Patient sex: M
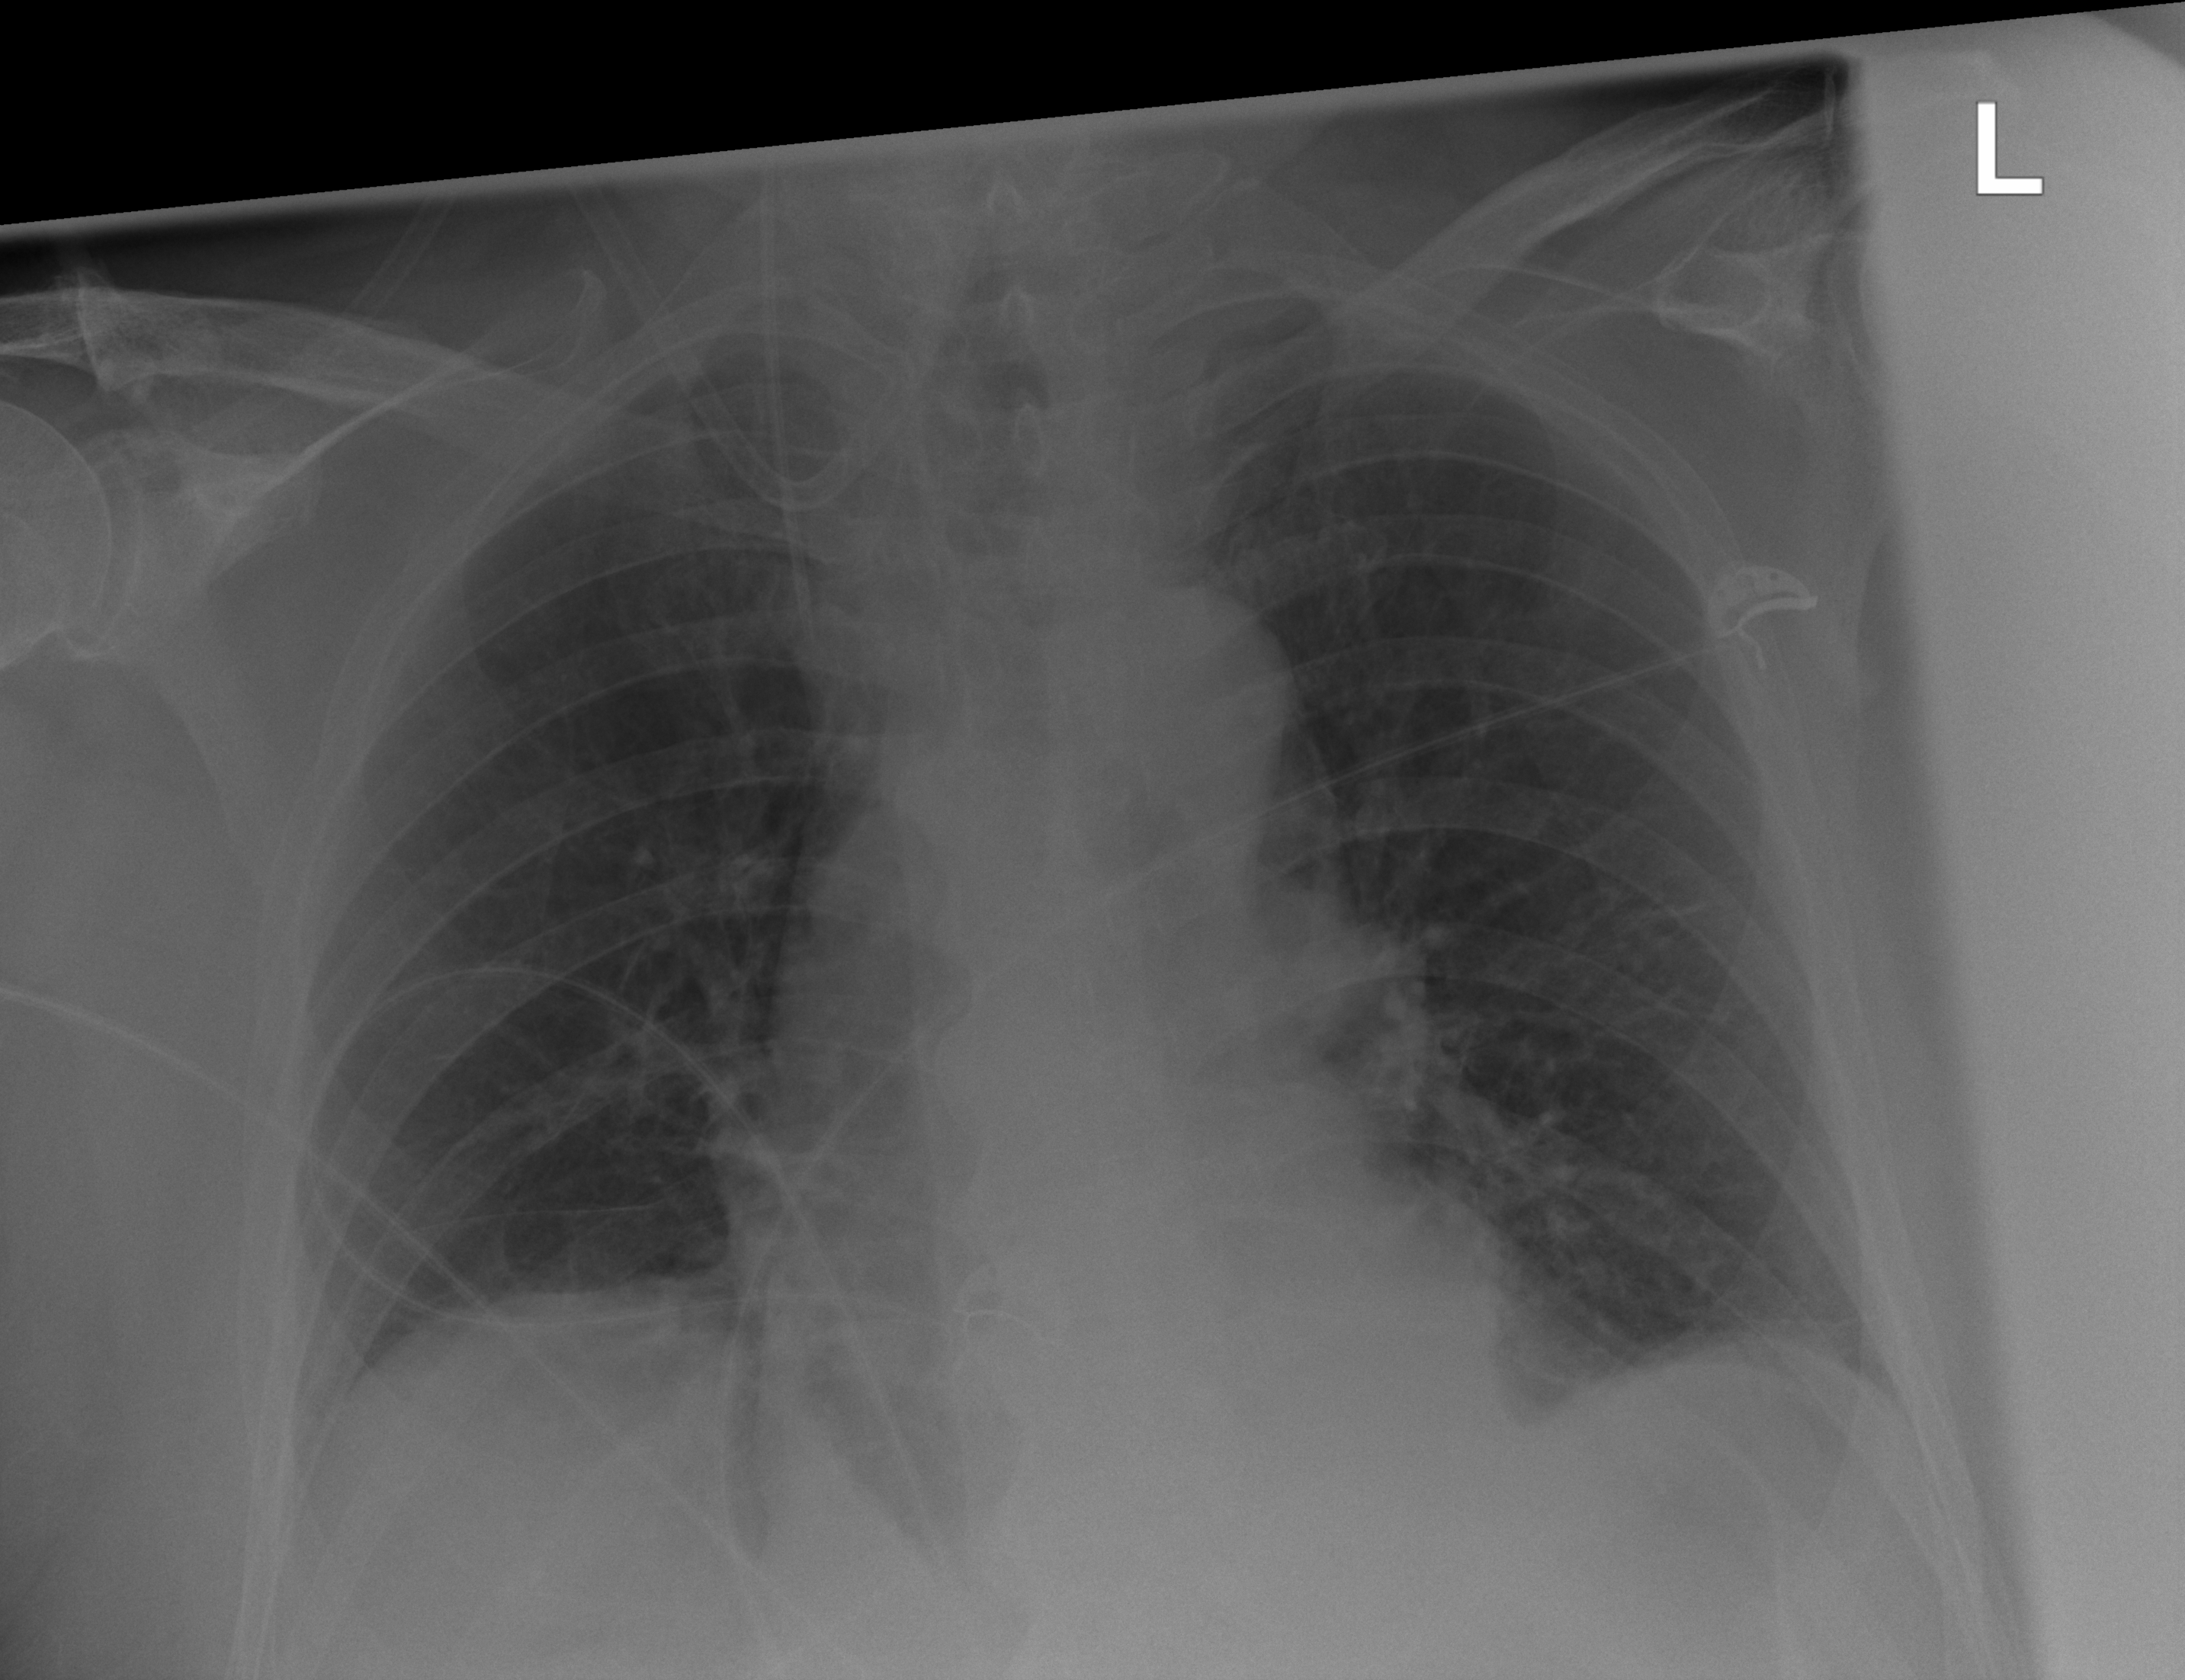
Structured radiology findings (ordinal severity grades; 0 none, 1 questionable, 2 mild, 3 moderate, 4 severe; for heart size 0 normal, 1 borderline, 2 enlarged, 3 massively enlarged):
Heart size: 2
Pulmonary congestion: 2
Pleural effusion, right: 2
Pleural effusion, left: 0
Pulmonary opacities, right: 0
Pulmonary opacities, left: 0
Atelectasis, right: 2
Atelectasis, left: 0